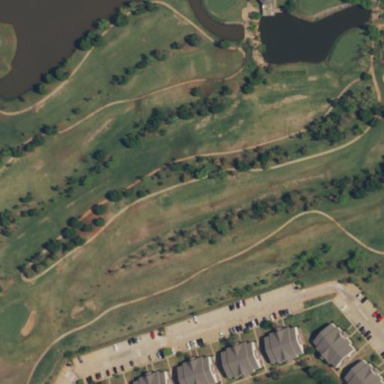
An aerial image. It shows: Golf course surrounded by greenery.